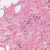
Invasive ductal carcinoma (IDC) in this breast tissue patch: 0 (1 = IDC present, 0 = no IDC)